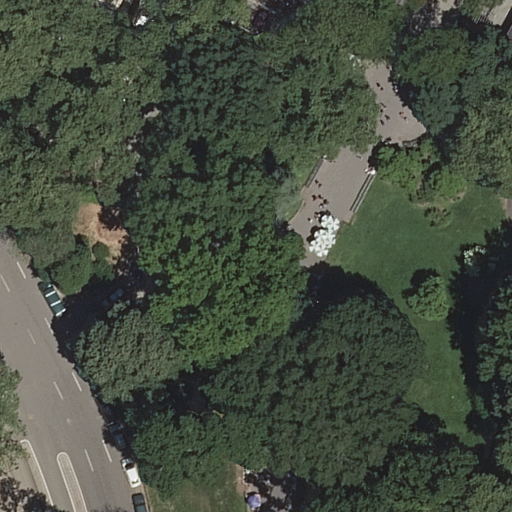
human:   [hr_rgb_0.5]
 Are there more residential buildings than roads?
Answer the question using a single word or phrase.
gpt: no

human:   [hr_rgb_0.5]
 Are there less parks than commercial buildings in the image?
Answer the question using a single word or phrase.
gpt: no

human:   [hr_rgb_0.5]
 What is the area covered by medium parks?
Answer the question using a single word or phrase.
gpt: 0m2

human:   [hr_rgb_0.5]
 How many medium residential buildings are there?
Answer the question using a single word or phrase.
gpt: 0

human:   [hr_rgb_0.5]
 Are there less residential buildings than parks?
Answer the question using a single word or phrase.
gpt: yes

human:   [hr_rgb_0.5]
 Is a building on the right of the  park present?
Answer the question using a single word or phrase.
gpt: yes

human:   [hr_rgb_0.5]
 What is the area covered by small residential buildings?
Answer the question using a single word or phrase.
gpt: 0m2

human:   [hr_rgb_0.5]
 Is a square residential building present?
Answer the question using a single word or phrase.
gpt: no

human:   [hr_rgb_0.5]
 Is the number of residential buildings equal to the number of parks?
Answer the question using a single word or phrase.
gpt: no

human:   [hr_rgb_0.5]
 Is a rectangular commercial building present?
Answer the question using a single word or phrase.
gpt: no

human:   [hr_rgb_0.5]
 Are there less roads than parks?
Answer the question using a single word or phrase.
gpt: no

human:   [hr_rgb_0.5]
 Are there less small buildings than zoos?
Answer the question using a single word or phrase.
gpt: no

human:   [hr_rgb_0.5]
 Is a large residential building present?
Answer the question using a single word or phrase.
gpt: no

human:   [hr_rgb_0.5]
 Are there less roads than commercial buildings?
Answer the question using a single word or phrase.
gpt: no

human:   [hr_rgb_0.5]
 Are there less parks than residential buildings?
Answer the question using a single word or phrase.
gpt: no

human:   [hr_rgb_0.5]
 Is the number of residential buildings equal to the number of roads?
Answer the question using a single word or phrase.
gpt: no

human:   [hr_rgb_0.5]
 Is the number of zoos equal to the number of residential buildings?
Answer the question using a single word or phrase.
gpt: no

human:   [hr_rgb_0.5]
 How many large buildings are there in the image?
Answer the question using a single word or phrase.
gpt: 0

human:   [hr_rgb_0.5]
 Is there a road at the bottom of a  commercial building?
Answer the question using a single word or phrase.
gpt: no

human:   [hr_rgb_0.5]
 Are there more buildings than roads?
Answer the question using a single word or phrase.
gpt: no

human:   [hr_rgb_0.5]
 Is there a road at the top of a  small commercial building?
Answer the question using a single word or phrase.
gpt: no

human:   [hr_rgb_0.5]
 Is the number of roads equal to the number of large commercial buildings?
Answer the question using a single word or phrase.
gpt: no

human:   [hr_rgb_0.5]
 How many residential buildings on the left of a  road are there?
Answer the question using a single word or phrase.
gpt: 0

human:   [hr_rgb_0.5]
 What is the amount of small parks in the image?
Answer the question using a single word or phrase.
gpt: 0

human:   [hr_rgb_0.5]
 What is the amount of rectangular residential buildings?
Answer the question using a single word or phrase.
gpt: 0

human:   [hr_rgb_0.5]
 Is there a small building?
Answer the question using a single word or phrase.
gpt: yes

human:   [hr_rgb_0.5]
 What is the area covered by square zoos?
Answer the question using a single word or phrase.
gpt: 0m2

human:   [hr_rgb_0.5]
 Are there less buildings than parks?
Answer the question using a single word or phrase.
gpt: no

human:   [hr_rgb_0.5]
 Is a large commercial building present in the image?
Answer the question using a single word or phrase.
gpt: no

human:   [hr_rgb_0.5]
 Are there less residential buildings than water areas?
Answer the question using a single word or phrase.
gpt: no

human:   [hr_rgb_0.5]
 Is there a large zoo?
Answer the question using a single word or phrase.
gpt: yes

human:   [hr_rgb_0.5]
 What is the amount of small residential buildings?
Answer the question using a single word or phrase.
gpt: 0

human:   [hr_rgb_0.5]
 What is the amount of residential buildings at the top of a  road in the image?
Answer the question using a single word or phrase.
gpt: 0

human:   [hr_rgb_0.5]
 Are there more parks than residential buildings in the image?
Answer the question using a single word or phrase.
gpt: yes

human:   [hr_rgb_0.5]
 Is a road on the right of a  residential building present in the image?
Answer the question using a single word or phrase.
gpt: no

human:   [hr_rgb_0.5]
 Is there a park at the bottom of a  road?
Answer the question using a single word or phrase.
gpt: no